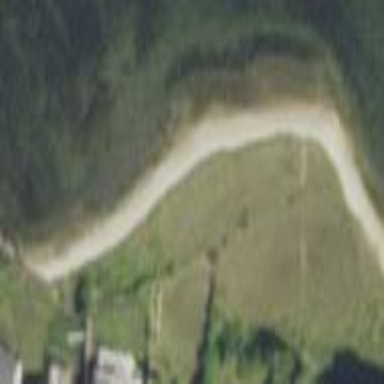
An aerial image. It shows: Sandy beach with natural surface.